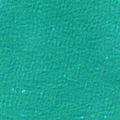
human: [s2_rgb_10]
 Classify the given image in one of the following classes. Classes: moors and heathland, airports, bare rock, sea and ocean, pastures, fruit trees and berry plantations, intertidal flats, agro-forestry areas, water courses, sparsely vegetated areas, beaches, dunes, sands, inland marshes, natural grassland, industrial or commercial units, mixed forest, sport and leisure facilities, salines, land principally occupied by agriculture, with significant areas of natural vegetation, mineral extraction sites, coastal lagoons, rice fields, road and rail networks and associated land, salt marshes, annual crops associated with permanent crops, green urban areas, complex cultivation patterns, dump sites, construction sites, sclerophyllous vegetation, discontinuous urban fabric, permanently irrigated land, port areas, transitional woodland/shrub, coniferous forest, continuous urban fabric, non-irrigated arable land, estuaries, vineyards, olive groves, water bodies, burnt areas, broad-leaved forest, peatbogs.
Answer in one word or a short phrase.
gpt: sea and ocean